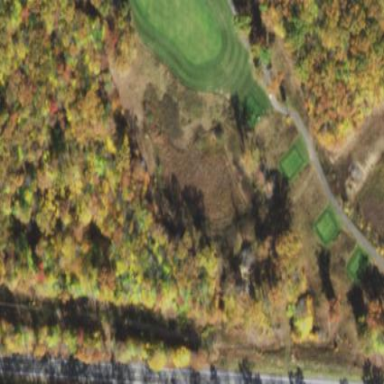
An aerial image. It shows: Picturesque scene of golf course with lateral water hazard.